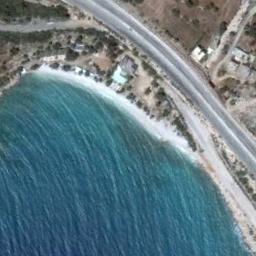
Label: beach